Question: What is the value of this measurement?
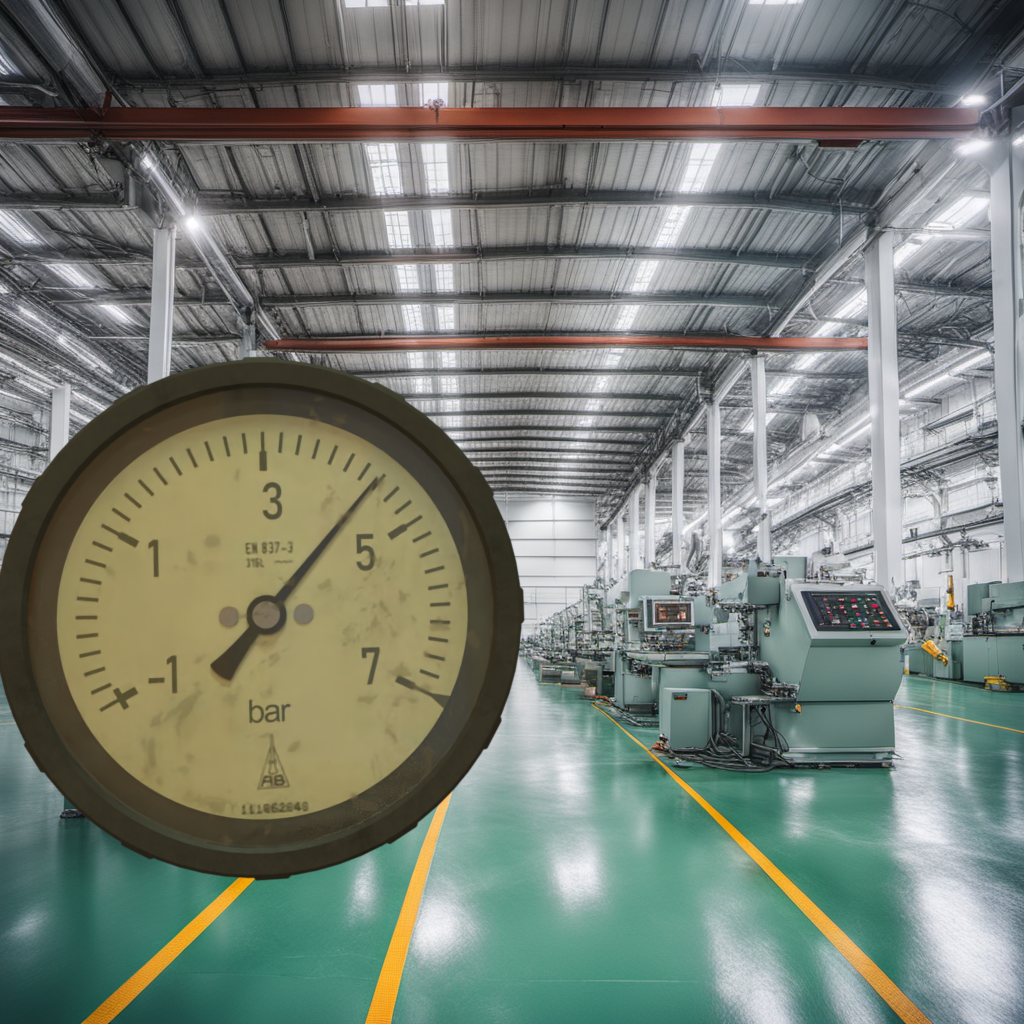
Answer: The result is 4.34
Question: What is the value range of this measurement?
Answer: The range is from -1 to 7
Question: What is the minimum and maximum reading range of this measurement?
Answer: The minimum value is -1 and the maximum value is 7